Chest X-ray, AP view. Patient: 44 years old, sex M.
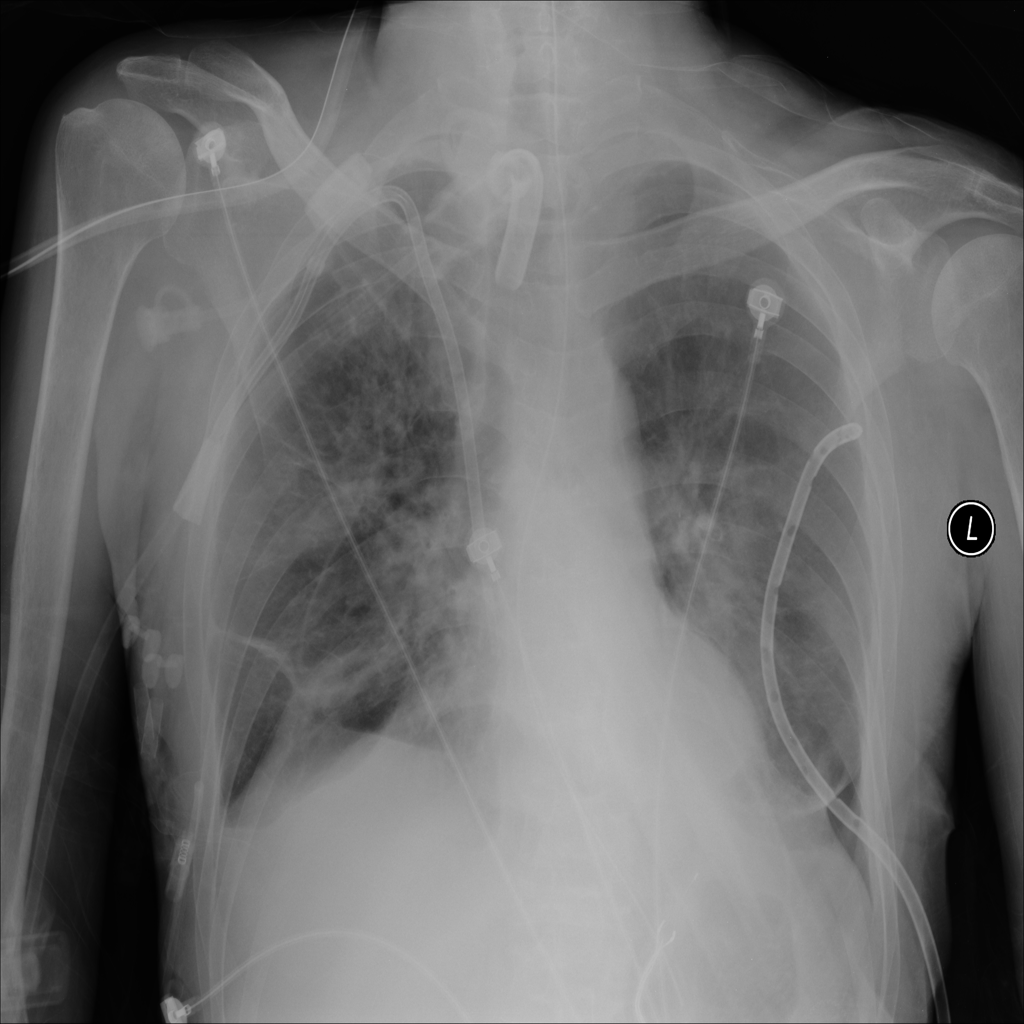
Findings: Effusion, Infiltration